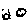
Label: smiley face